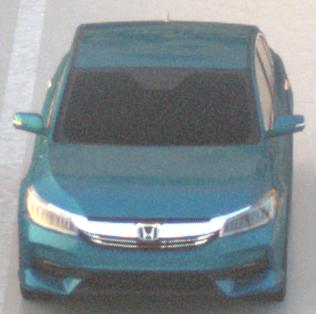
Make: Honda
Model: Accord Hybrid
Detailed model: 9. Generation
Model produced from: 2015
Model produced until: 2019
Doors: 4
Color: blue
Road condition: wet road
Daytime: sunrise or sunset
Contrast: medium contrast